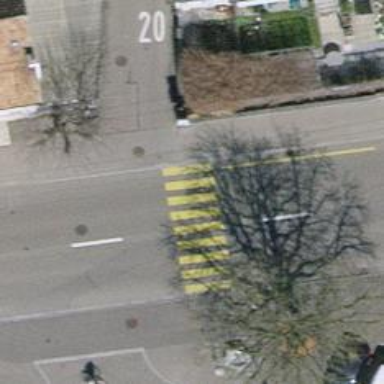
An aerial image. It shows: Marked crossing on asphalt footway.